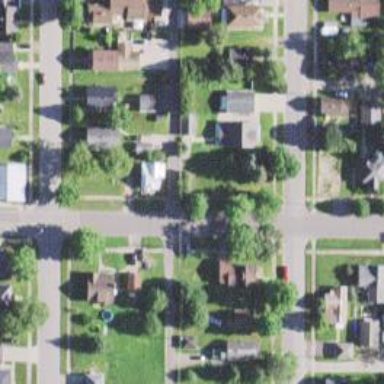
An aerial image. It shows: Alley classified as service road.